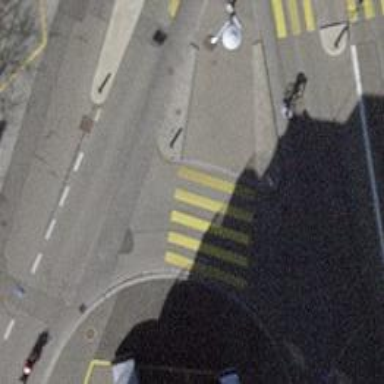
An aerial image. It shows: Uncontrolled zebra crossing with zebra markings.